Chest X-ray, PA view. Patient: 34 years old, sex M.
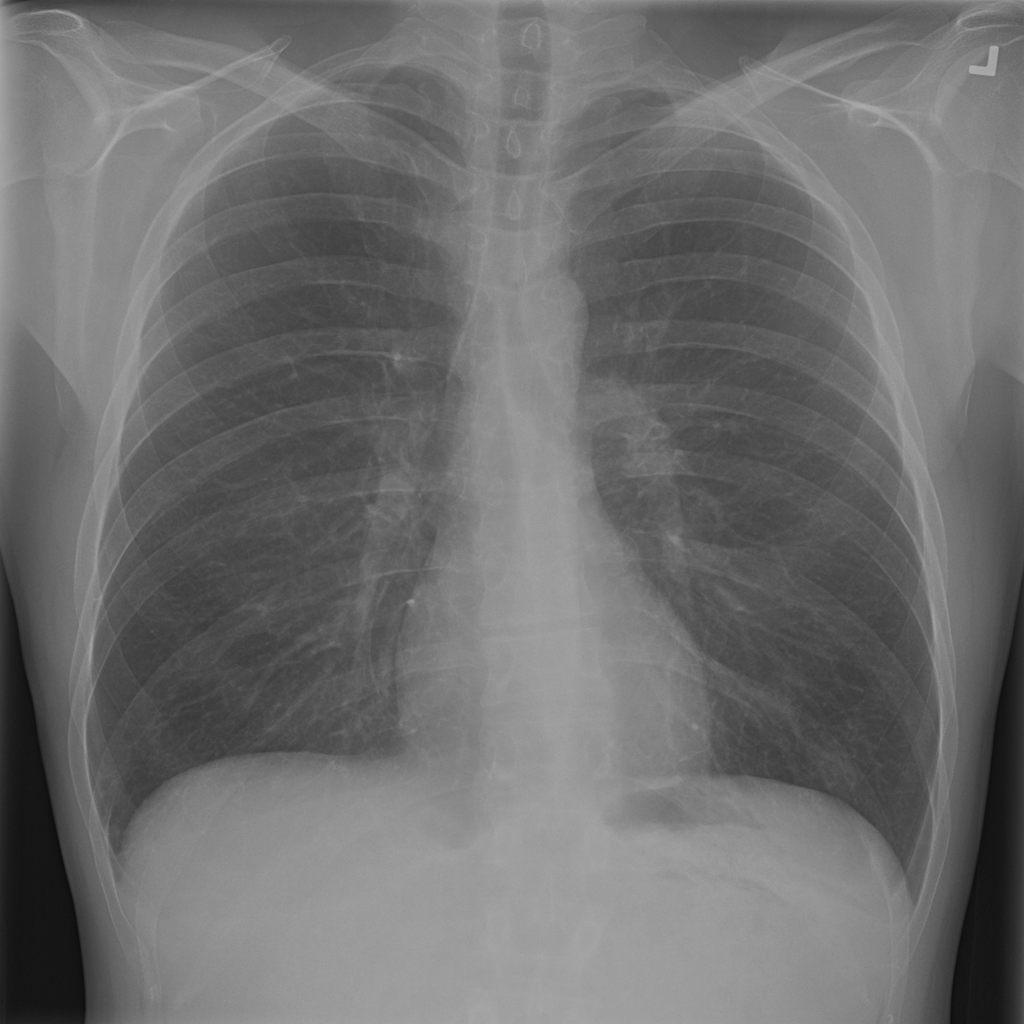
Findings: No Finding